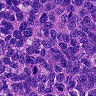
Metastatic tissue present: yes